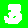
Digit: 3